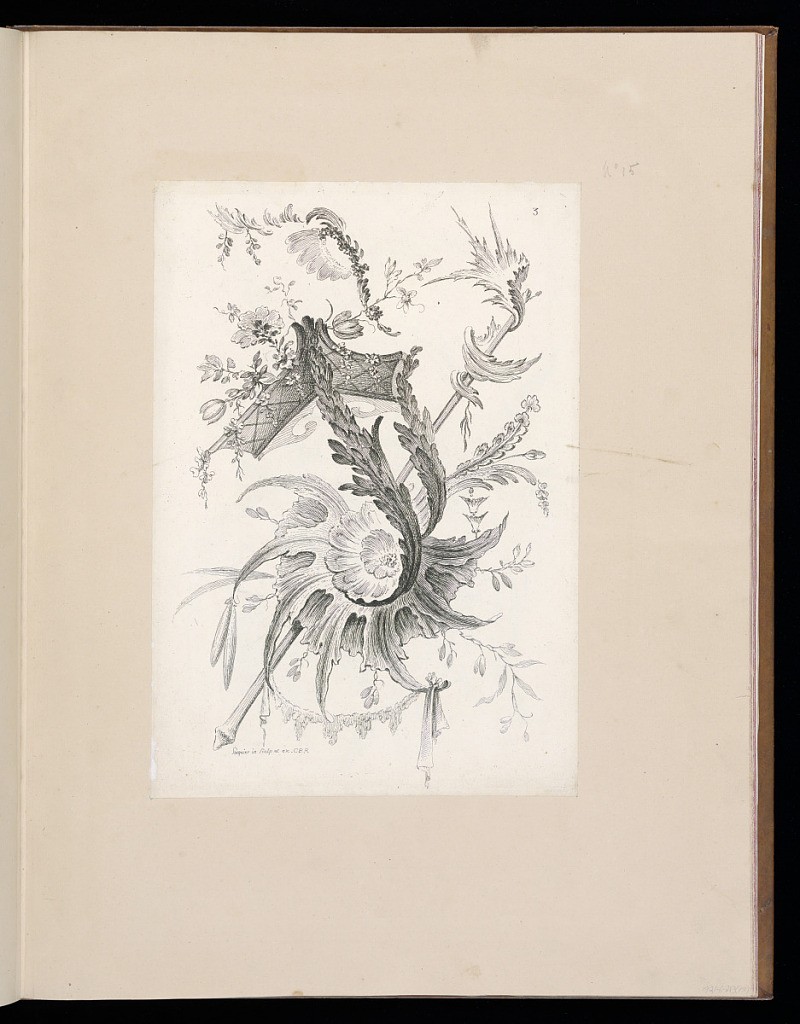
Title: Floral Ornament Design
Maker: Gabriel Huquier, French, 1695–1772
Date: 1738–49
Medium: Etching on laid paper
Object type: Bound print
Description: Third plate from a series of twelve designs for rococo ornament by Huquier. The design incorporates chinoiserie elements and is made up of flowers, c-scrolls, branches with leaves and flowers, fretwork, a staff, and ribbon. The plate is trimmed and pasted onto the album page. It is signed, and numbered.